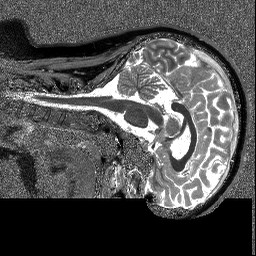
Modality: T1map
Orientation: sagittal
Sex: female